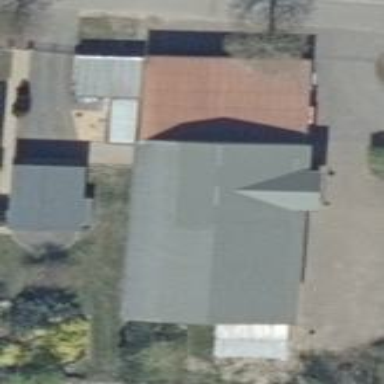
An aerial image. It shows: Fire station with gabled grey roof oriented along the building.